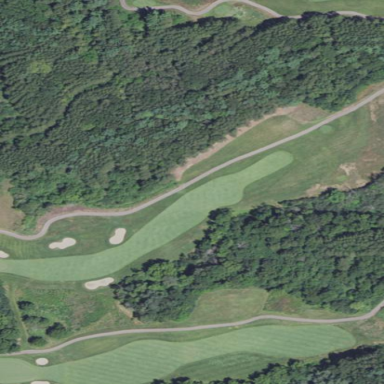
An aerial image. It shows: Area of rough grass used for golf.